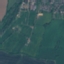
Land use / land cover class: Pasture